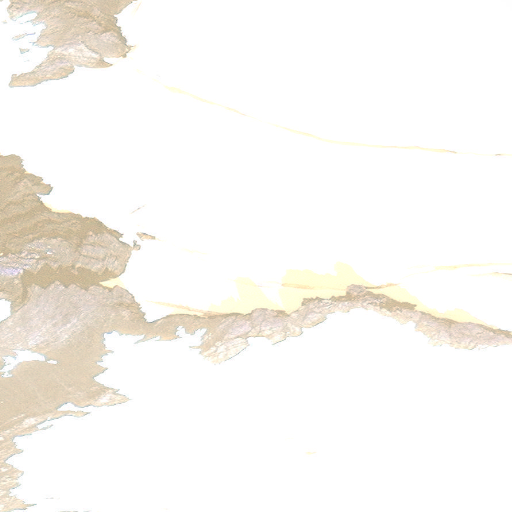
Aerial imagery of mountain in Alaska named Crown Peak containing only unknown